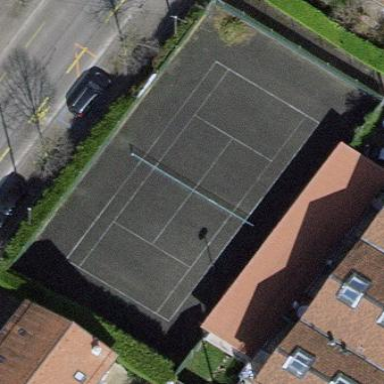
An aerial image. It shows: Tennis court in leisure pitch.